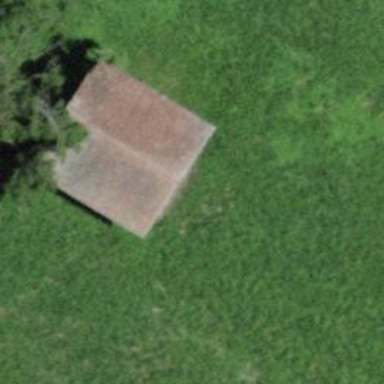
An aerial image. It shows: Barn.